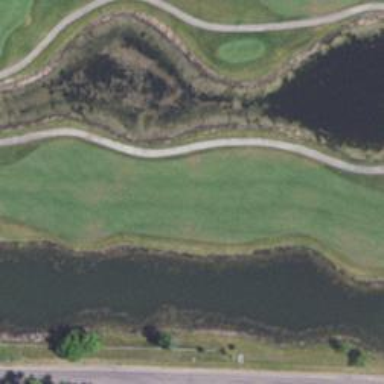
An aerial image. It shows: Golf fairway with grass surface.